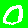
Digit: 0